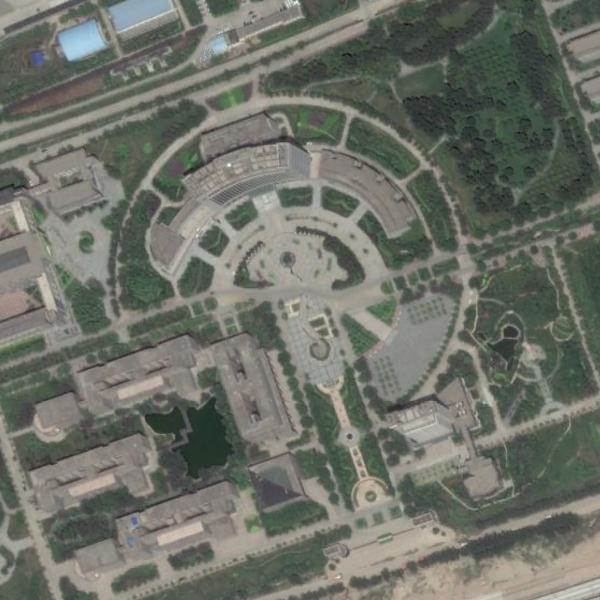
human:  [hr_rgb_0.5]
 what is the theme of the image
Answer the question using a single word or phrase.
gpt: buildings